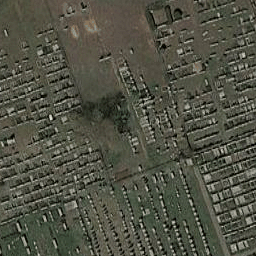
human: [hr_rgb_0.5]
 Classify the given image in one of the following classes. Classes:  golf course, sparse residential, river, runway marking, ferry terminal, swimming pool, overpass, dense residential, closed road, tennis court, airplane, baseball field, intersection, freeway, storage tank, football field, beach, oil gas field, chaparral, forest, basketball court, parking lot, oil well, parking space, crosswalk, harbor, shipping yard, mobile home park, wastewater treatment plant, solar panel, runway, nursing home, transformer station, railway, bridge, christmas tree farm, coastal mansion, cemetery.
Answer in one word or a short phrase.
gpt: cemetery